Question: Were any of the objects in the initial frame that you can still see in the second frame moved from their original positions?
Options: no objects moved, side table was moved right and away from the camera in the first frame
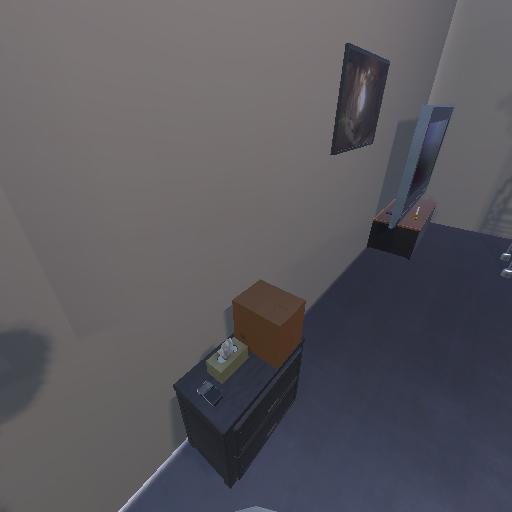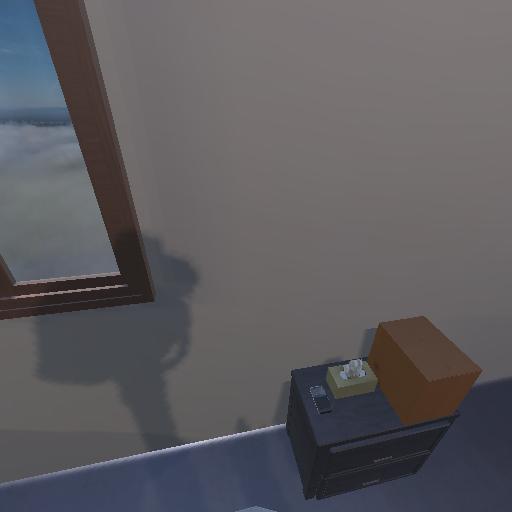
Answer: no objects moved